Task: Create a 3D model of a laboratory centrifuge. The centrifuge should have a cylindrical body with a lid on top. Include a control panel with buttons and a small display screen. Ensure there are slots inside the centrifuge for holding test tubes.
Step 429:
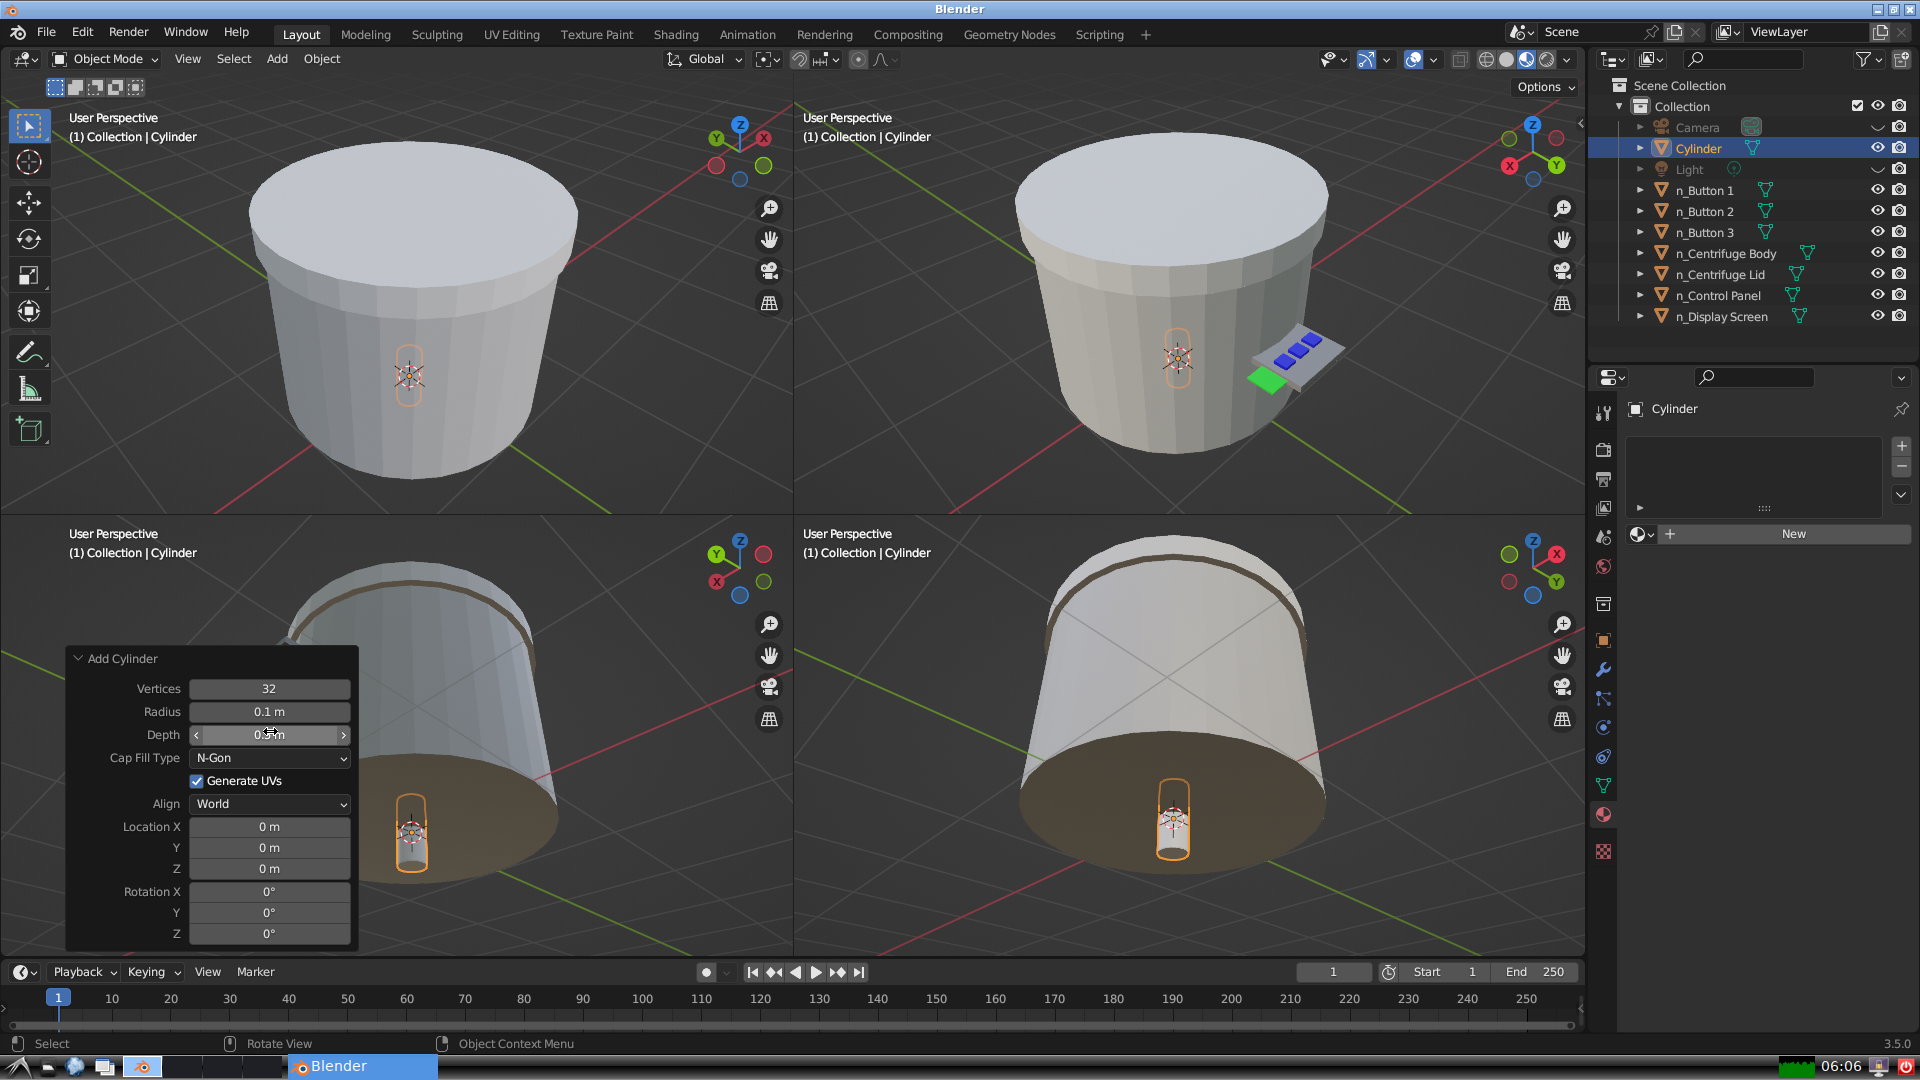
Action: {"mouse_move": [270, 824]}